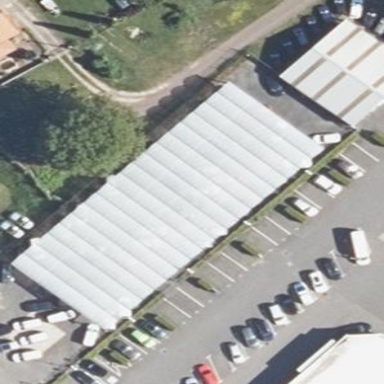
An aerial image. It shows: View of roof of building.